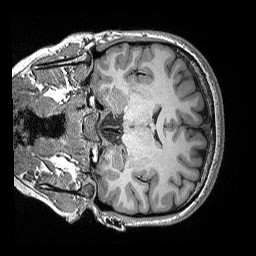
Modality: T1w
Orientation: coronal
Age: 25
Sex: female